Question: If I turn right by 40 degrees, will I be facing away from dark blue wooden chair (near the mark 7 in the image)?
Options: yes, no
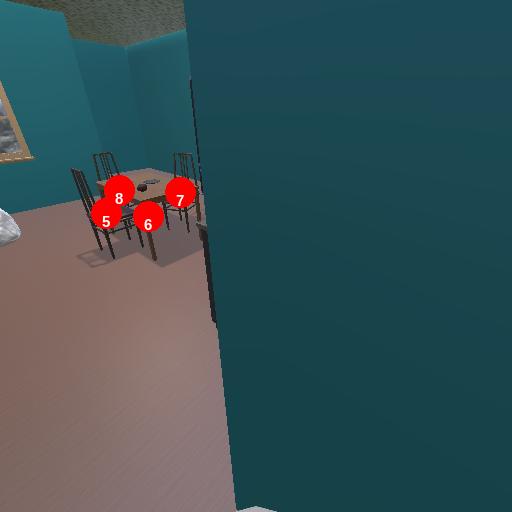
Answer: yes